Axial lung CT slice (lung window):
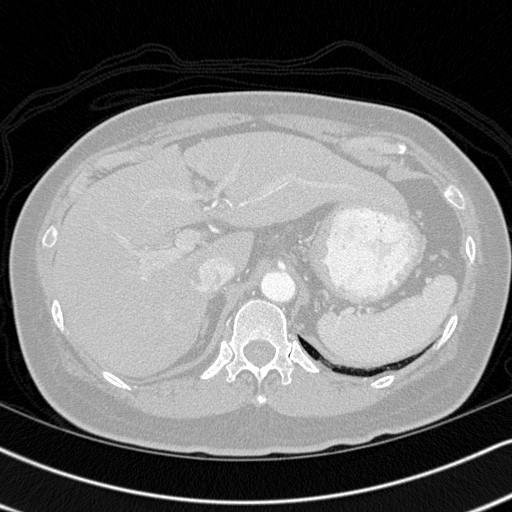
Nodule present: no